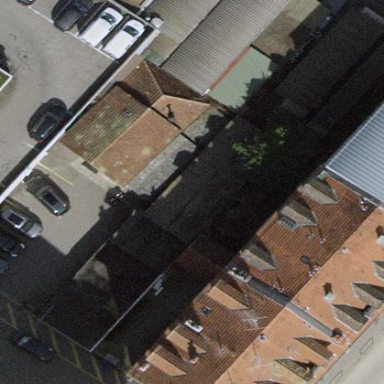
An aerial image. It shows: View of roof of building.